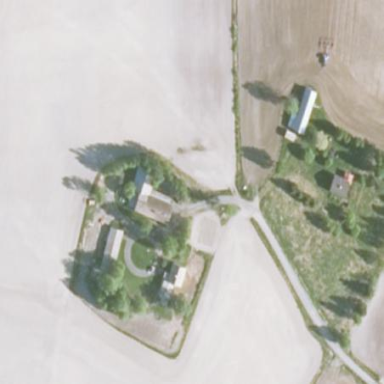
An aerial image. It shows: Farmyard area.